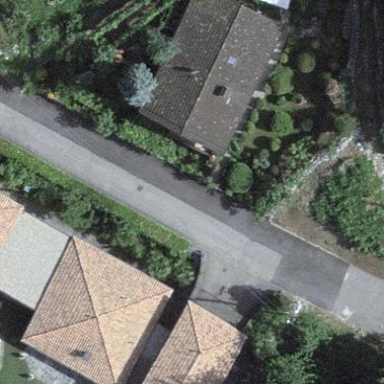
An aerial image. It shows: Detached building with gabled roof.